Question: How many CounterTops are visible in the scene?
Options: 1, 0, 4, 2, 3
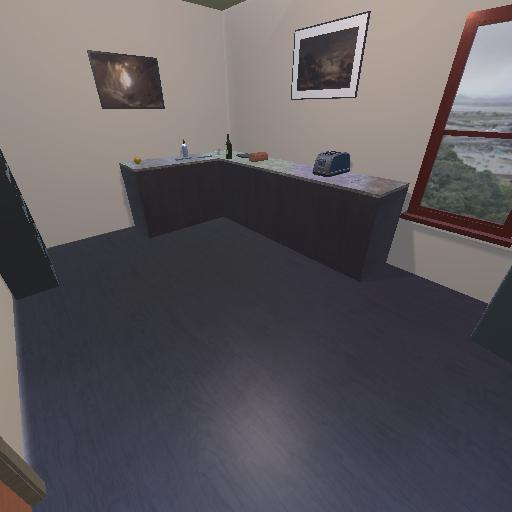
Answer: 1